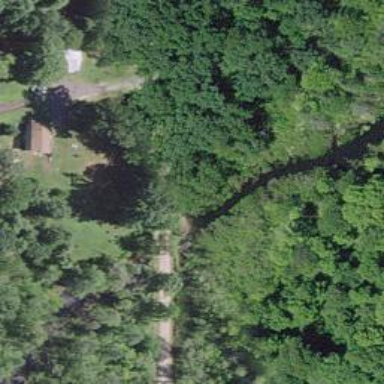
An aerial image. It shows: Culvert tunnel.